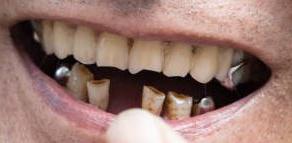
Condition: hypodontia